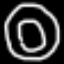
Label: donut